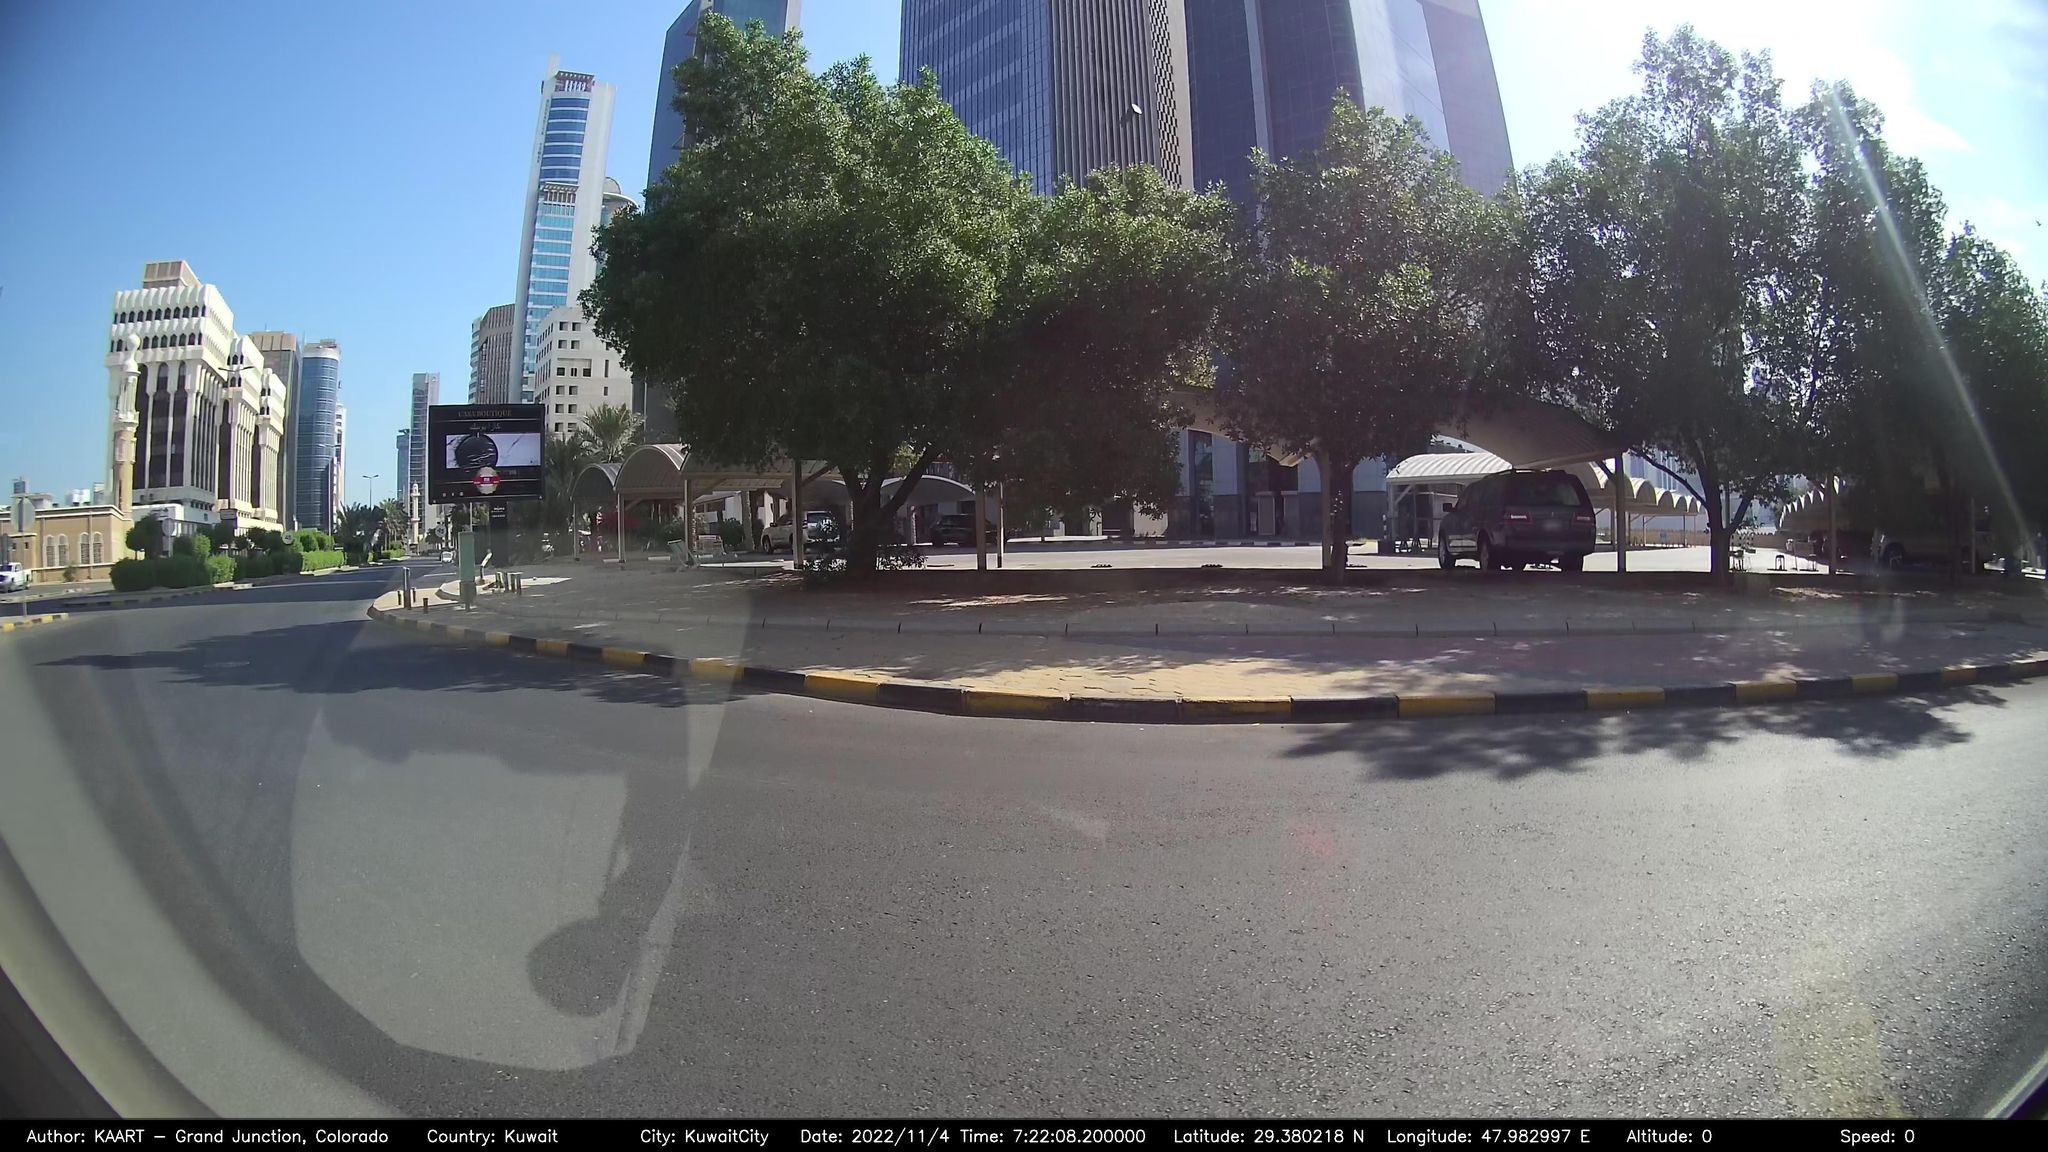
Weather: clear
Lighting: day
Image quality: good
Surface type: driving surface
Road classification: secondary
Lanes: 2
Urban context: urban centre
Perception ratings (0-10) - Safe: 3.07, Lively: 9.27, Beautiful: 2.61, Boring: 1.59, Depressing: 3.56, Wealthy: 8.71